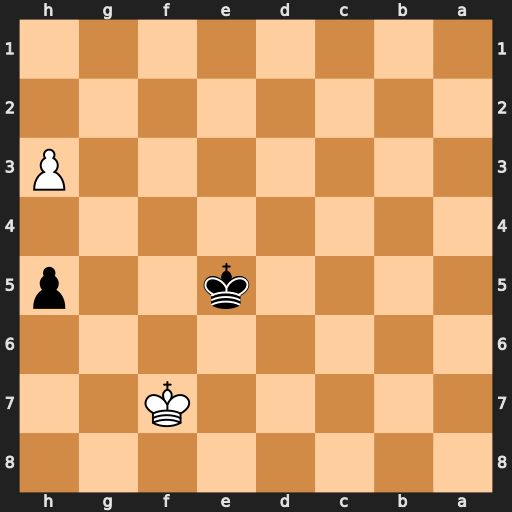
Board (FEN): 8/5K2/8/4k2p/8/7P/8/8
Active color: b
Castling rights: -
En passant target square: -
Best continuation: h4 Kg6 Kf4 Kf6 Kg3 Kf5 Kxh3 Kf4 Kg2